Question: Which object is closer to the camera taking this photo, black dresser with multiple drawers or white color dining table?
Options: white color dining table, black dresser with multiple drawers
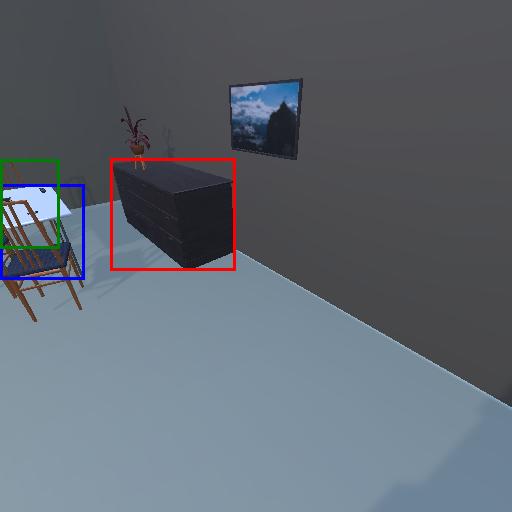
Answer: white color dining table